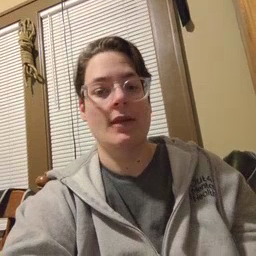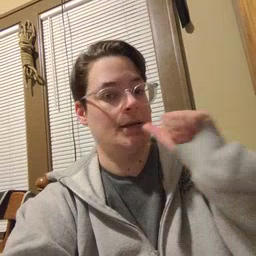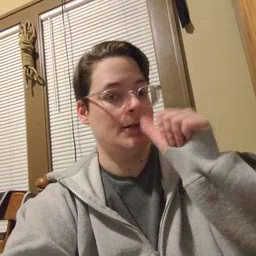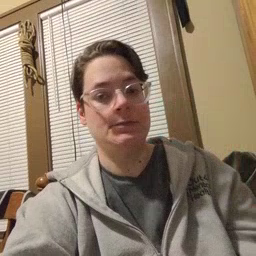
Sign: nuts